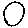
Label: circle